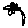
Label: flower